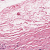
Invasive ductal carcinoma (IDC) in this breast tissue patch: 0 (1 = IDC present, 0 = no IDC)